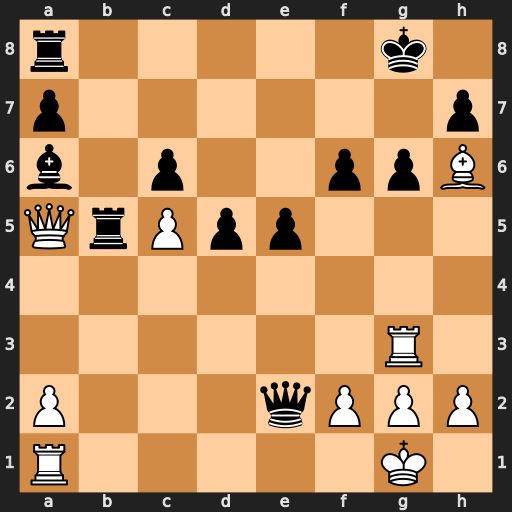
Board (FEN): r5k1/p6p/b1p2ppB/QrPpp3/8/6R1/P3qPPP/R5K1
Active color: w
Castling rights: -
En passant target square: -
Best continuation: Qc7 Rb7 Qxc6